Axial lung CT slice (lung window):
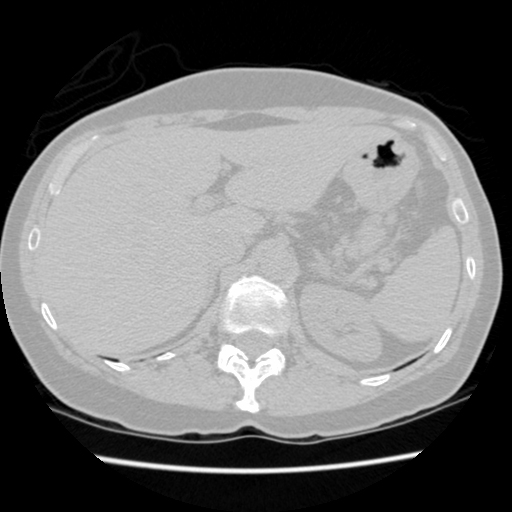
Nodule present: no